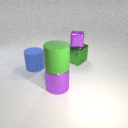
small purple metal cube above large green metal cube